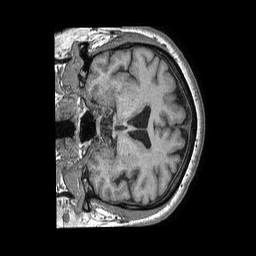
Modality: T1w
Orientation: coronal
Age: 69
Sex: male
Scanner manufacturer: philips
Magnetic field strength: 1.5 T
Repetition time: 0.007707 s
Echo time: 0.003582 s